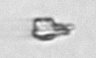
Label: detritus_transparent